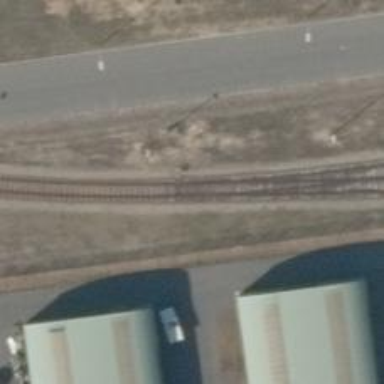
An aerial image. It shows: Railway switch.